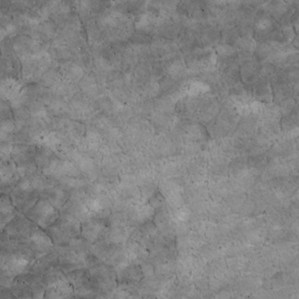
Label: non_frost